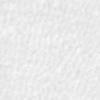
Label: no_change